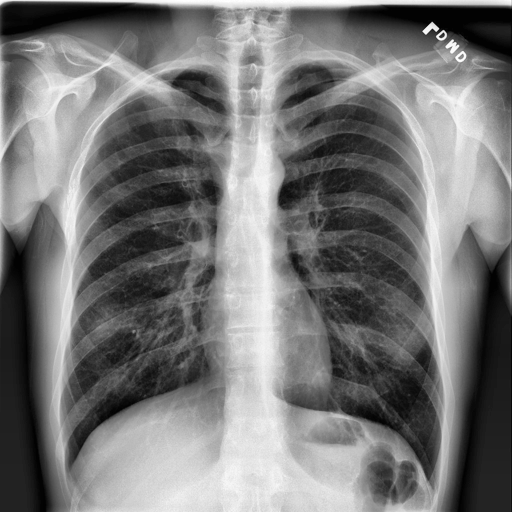
Finding: NORMAL